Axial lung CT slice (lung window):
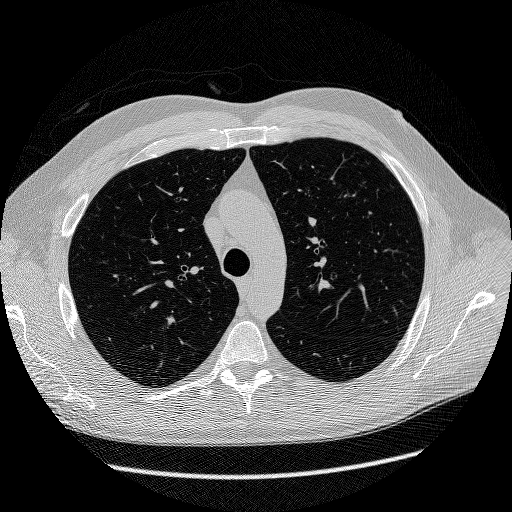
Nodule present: no